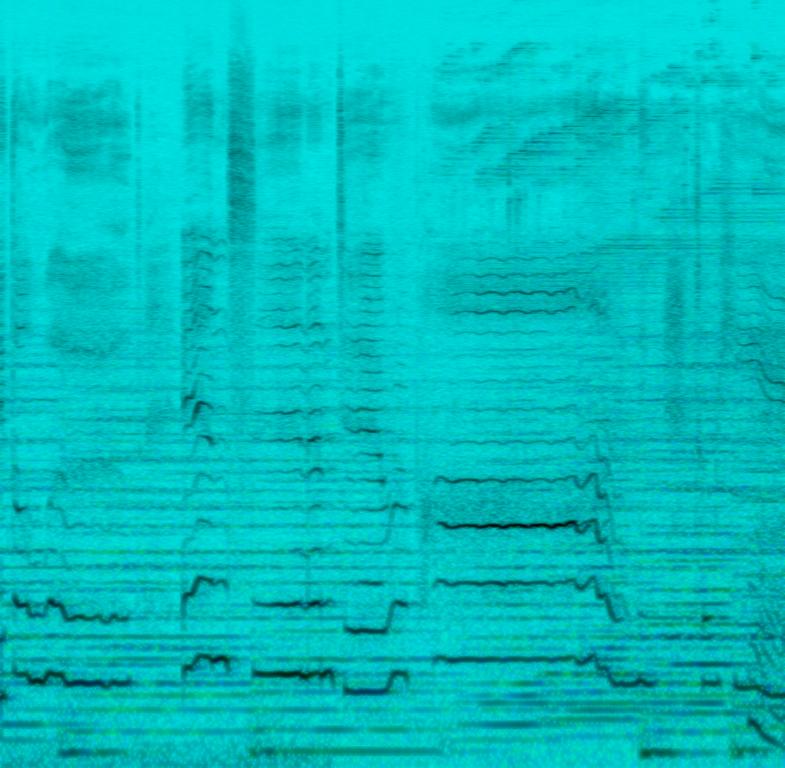
This is a Christmas themed jingle piece. There is a little girl singing sentimentally at a medium-to-high pitch. In the melodic background, treble strings play the tune while the cello holds the bass notes with rhythm. There is also a passing section of wind chimes. A male voice makes a brief comment over the girl's singing. This could be used in Christmas themed social media content.